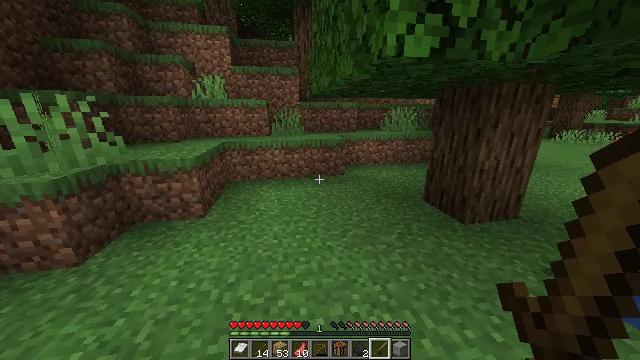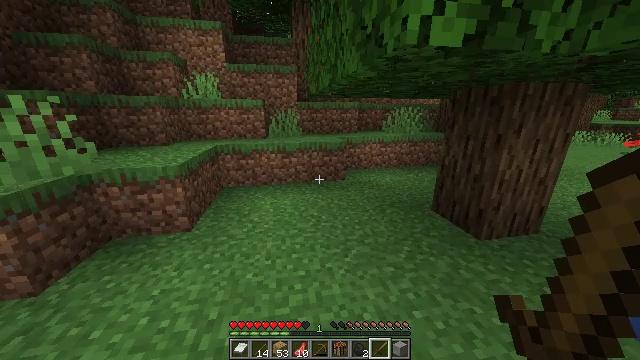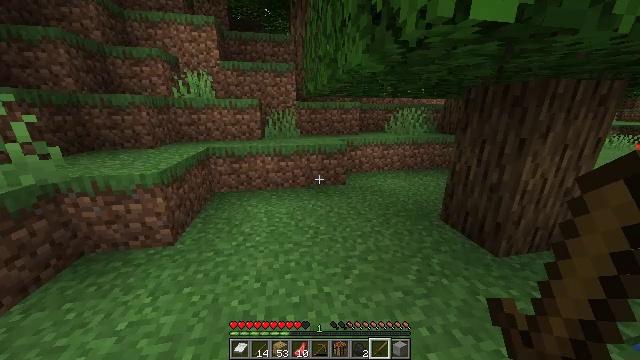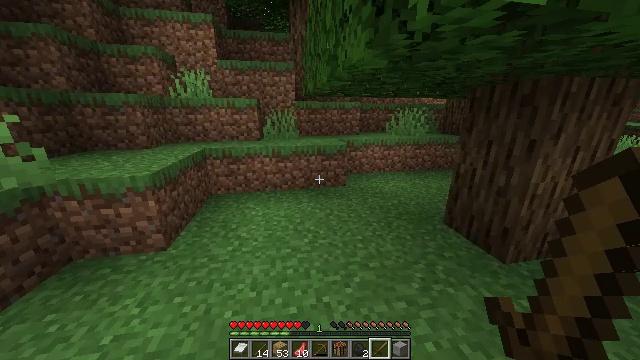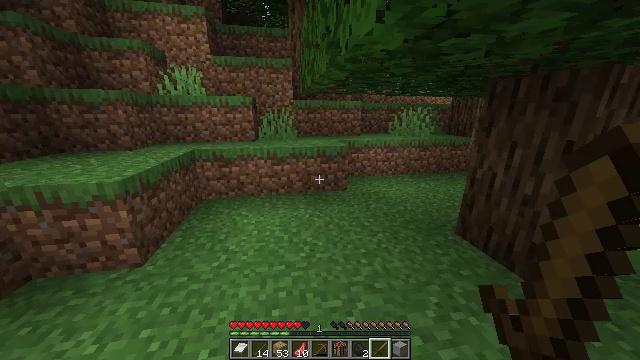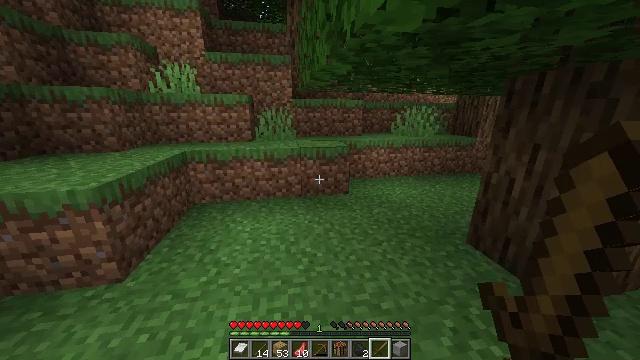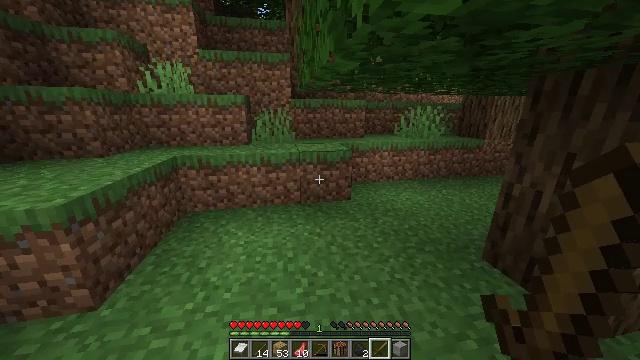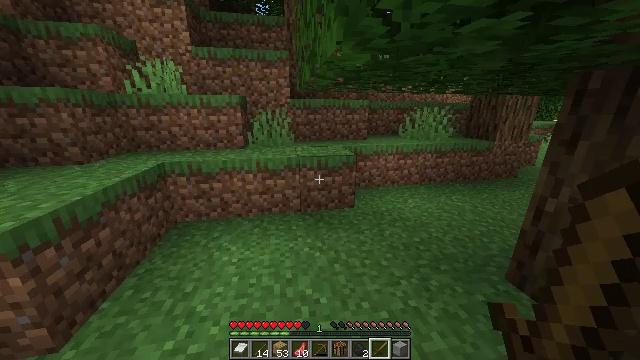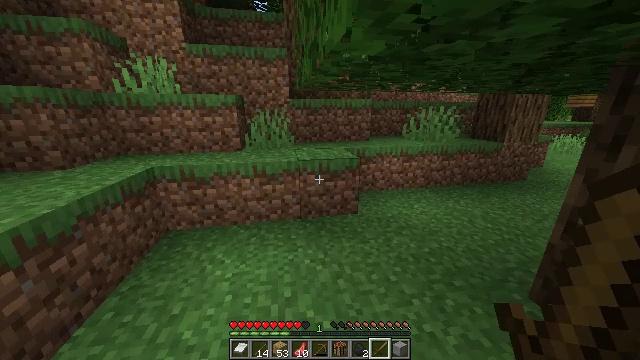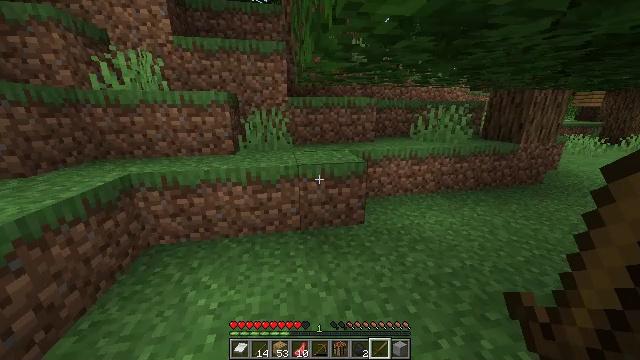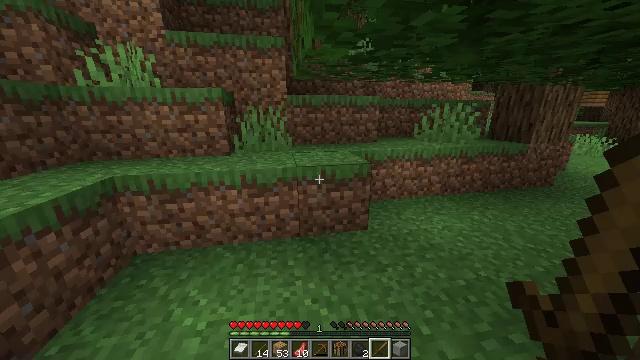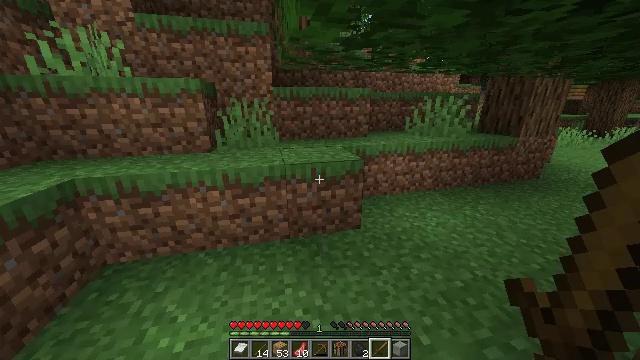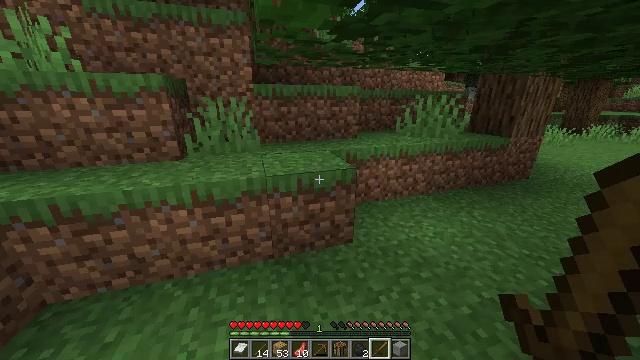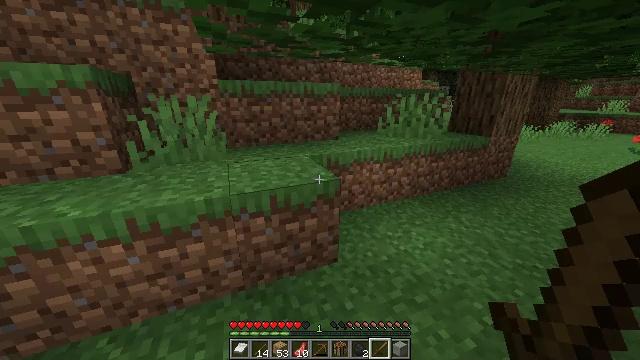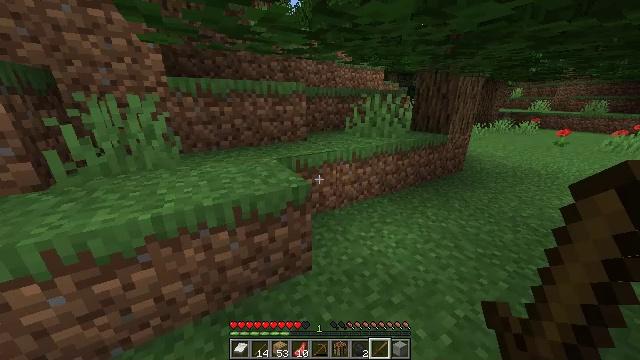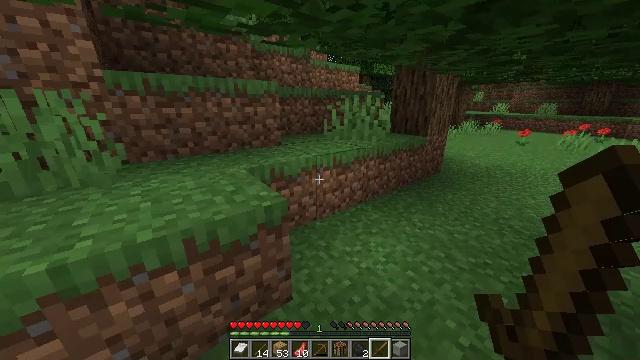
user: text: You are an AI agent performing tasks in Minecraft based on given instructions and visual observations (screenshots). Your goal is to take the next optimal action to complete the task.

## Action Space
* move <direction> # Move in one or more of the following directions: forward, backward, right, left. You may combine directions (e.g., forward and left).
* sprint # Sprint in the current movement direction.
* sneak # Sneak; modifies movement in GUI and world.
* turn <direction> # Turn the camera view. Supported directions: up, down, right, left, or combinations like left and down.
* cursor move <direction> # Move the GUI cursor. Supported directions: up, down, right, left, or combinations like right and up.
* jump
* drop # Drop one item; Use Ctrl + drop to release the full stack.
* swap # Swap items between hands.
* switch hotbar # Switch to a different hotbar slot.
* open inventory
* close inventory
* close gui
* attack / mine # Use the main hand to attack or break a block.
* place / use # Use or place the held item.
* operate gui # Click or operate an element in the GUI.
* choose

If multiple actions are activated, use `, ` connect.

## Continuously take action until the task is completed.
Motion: motion action
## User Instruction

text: Break the bee nest from a tree.
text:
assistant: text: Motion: move forward, sprint
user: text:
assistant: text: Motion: move forward, sprint
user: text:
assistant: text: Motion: move forward, sprint
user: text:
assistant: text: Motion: move forward, sprint
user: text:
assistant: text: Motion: move forward, sprint
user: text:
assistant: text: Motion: move forward, sprint
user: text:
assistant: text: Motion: move forward, sprint
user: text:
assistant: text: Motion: move forward, sprint
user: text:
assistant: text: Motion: move forward, sprint
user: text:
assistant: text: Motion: move forward, sprint
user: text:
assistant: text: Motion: move forward, sprint, turn right and down
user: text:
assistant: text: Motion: move forward, sprint, turn right
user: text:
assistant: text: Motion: move forward, sprint, turn right
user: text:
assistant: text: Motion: move forward, sprint, turn right
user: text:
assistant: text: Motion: move forward, sprint, turn right
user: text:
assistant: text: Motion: move forward, sprint, turn right and up
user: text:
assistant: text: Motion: move forward, sprint, turn right
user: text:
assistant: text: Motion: move forward, sprint, turn right
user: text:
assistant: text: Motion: move forward, sprint, turn right
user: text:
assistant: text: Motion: move forward, sprint
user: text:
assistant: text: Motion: move forward, sprint
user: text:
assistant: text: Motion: move forward, sprint
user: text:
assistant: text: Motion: move forward, sprint
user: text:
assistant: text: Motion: move forward, sprint
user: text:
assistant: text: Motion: move forward, sprint
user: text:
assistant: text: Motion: move forward, sprint, turn right and up
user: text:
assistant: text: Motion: move forward, sprint, turn right
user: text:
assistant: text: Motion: move forward, sprint, turn right
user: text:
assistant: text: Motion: move forward, sprint, turn right
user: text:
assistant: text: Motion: move forward, sprint, turn right